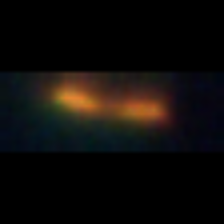
Taxon: Pennate
Group: Diatoms